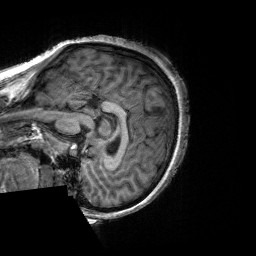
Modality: T1w
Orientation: sagittal
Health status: healthy
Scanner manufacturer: siemens
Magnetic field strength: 3 T
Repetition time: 2.3 s
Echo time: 0.00228 s